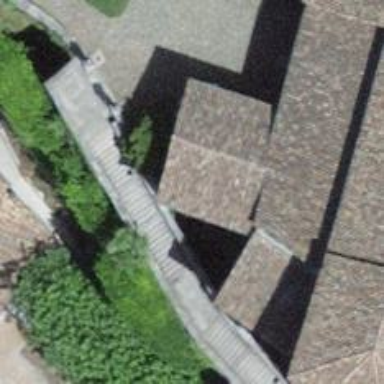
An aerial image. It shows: Building with gabled roof made of roof tiles. The roof orientation is along the building.